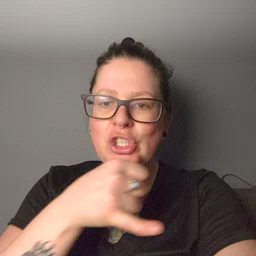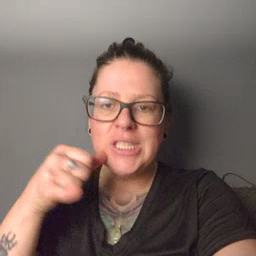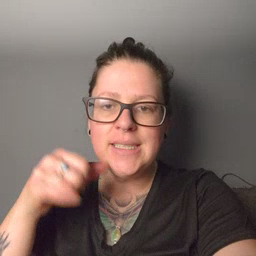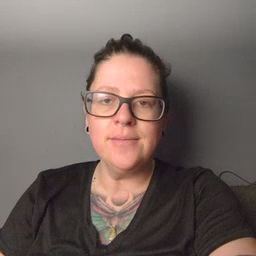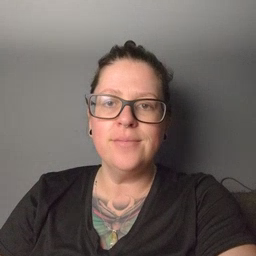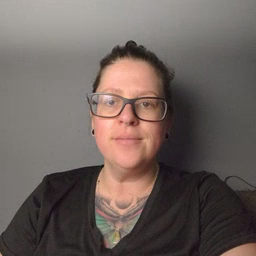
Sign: jeans